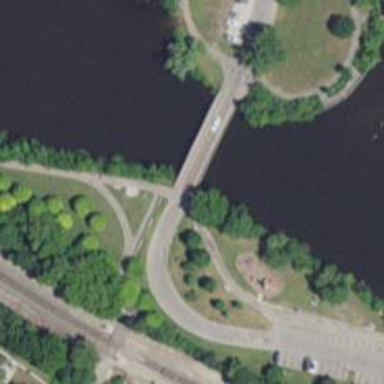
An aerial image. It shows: Footway on bridge.